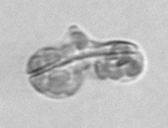
Label: Karenia